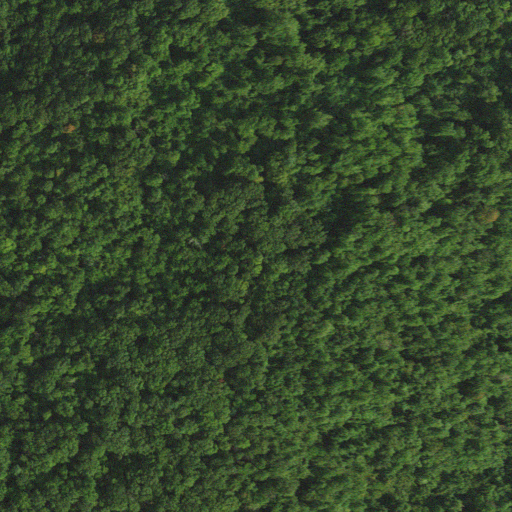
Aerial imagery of mountain in Virginia named Yager Mountain containing deciduous forest and mixed forest